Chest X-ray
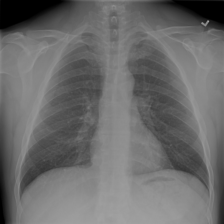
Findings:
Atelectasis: negative
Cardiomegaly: negative
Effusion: negative
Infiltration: negative
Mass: negative
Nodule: negative
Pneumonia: negative
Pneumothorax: negative
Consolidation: negative
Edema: negative
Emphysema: negative
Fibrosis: negative
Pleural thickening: negative
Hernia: negative